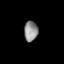
Tissue: prostate
Cell type: T cells
Senescence score: 0.6886
Nuclear area (px): 267
Mean DAPI intensity: 145.727